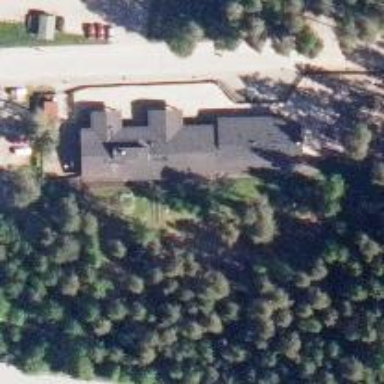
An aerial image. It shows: Kindergarten.